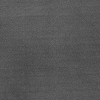
Atmospheric dust classification: dusty